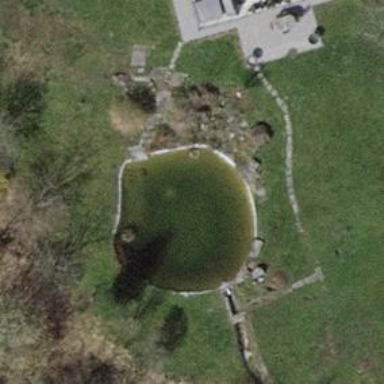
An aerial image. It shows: Peaceful pond surrounded by nature.